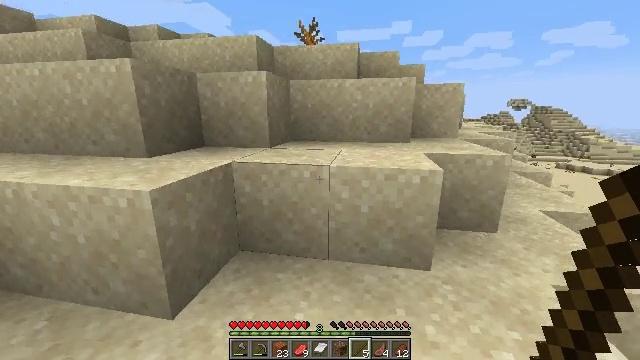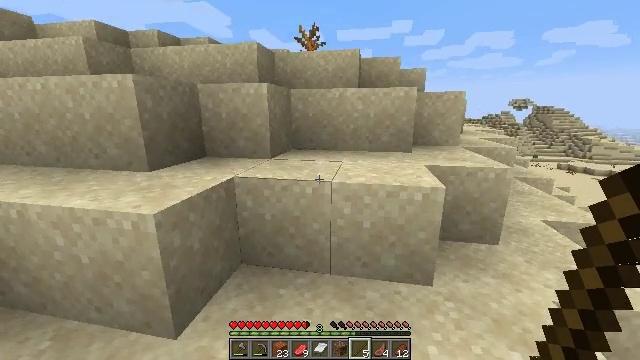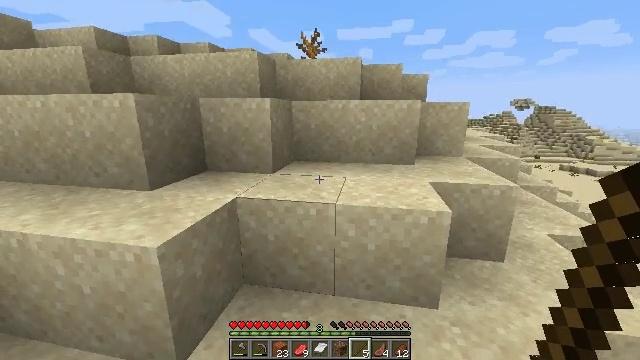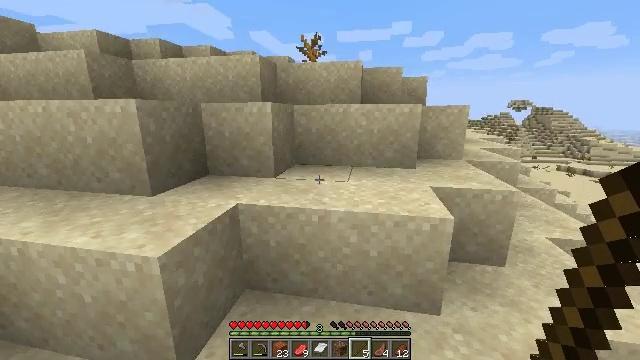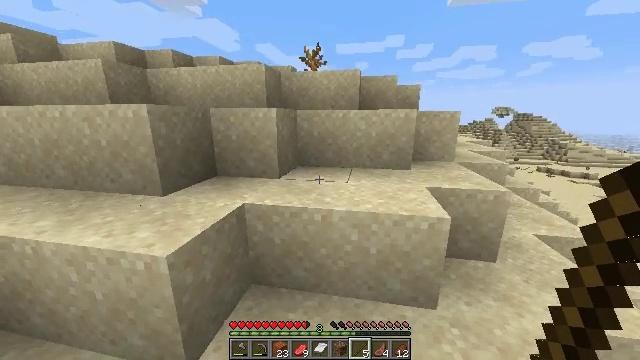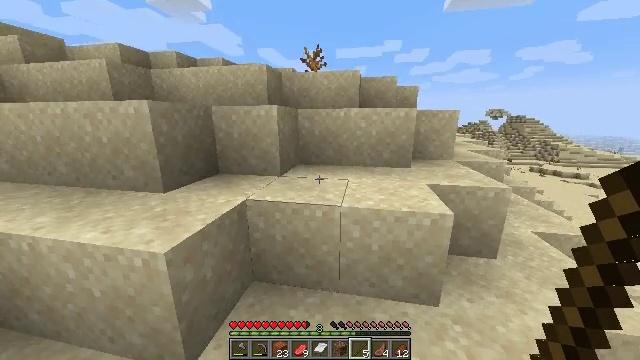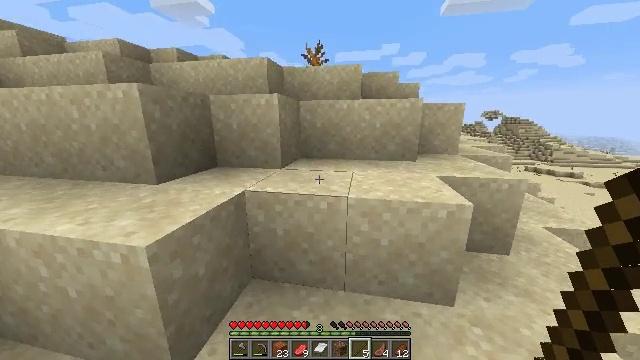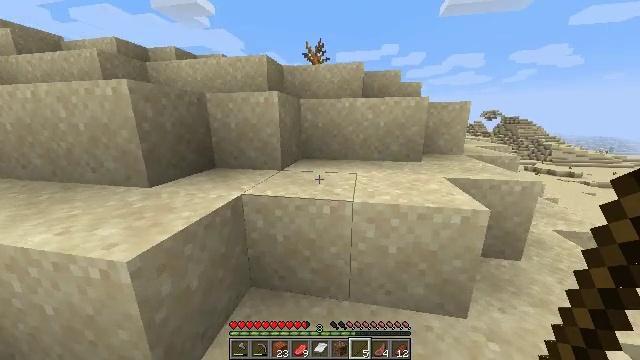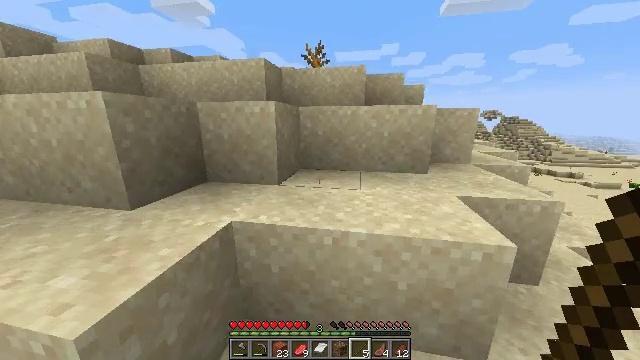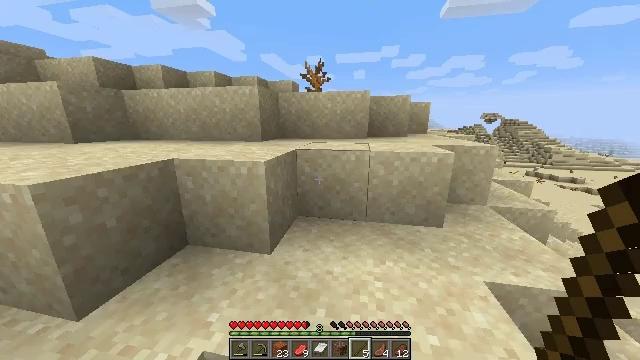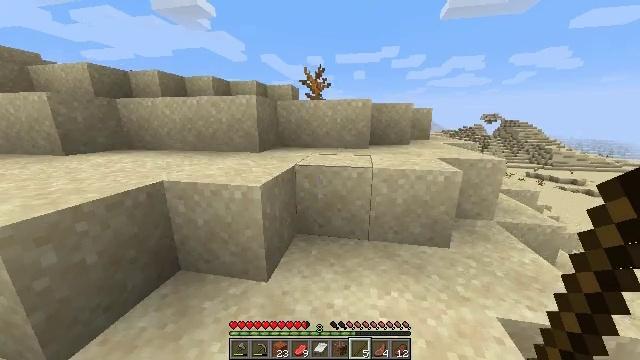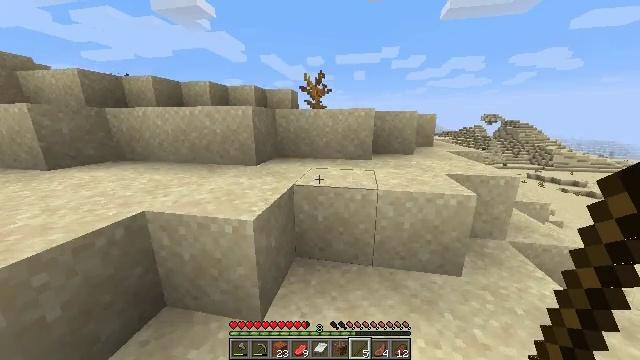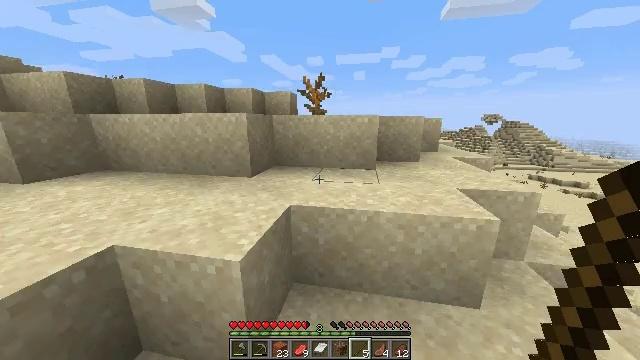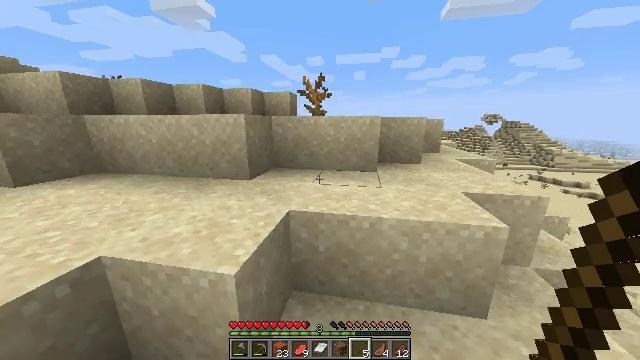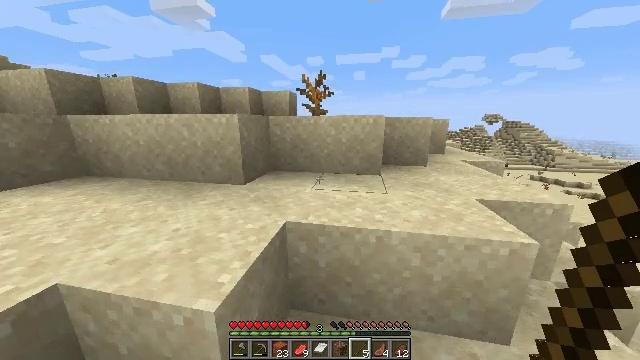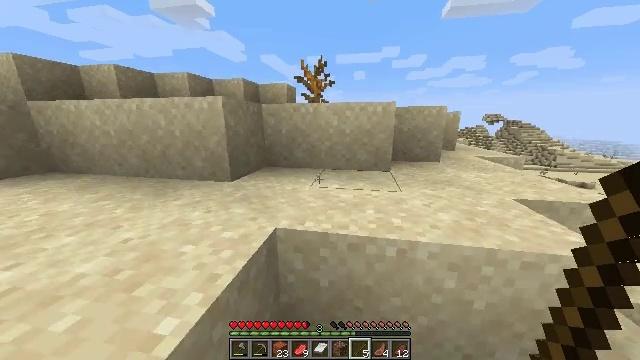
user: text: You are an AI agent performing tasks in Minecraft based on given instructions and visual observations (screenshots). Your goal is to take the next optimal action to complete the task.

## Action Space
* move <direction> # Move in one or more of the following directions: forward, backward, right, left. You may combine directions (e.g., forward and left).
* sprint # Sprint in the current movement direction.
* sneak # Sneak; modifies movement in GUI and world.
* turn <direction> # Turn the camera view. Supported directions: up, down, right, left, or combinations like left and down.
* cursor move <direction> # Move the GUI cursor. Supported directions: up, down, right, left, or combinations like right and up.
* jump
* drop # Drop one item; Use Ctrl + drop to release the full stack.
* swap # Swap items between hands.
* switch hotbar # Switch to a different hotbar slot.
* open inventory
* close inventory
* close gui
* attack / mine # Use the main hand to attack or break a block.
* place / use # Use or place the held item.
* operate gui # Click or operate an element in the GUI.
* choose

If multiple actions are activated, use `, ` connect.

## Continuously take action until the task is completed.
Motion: motion action
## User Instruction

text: Break the dead bush for sticks.
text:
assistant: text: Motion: move forward, sprint, jump
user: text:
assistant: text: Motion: move forward, sprint, jump
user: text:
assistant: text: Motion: move forward, sprint, jump
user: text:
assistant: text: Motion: move forward, sprint, jump
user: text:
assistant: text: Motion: move forward, sprint, jump
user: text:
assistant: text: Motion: move forward, sprint, jump
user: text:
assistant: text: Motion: move forward, sprint, jump
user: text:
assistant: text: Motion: move forward, sprint, jump
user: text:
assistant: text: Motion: move forward, sprint, jump
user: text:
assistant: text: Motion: move forward, sprint, jump
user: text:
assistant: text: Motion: move forward, sprint, jump
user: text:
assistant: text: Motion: move forward, sprint, jump
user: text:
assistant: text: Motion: move forward, sprint, jump
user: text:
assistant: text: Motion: move forward, sprint, jump
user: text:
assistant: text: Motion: move forward, sprint, jump
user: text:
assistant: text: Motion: move forward, sprint, jump
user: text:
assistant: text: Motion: move forward, sprint, jump
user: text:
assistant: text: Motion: move forward, sprint, jump
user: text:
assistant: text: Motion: move forward, sprint, jump
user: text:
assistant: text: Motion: move forward, sprint, jump
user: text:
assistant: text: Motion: move forward, sprint, jump
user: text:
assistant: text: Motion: move forward, sprint, jump
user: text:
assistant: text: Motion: move forward, sprint, jump
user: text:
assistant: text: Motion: move forward, sprint, jump
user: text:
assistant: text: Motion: move forward, sprint, jump
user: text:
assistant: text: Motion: move forward, sprint, jump
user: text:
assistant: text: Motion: move forward, sprint, jump
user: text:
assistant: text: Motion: move forward, sprint, jump
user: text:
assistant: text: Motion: move forward, sprint, jump
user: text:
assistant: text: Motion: move forward, sprint, jump